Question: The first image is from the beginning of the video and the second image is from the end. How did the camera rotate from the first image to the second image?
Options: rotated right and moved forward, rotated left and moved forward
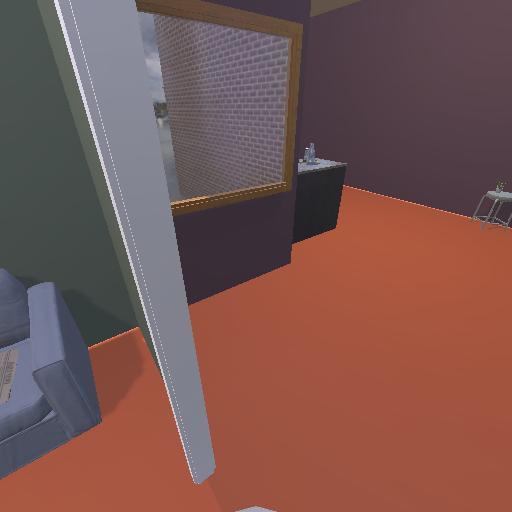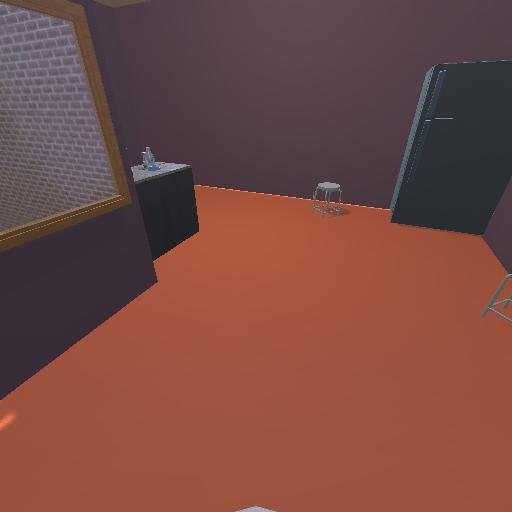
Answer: rotated right and moved forward